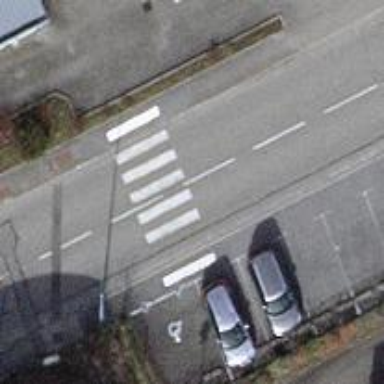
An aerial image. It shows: Uncontrolled zebra crossing on the road.